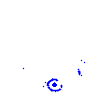
Particle: kaon